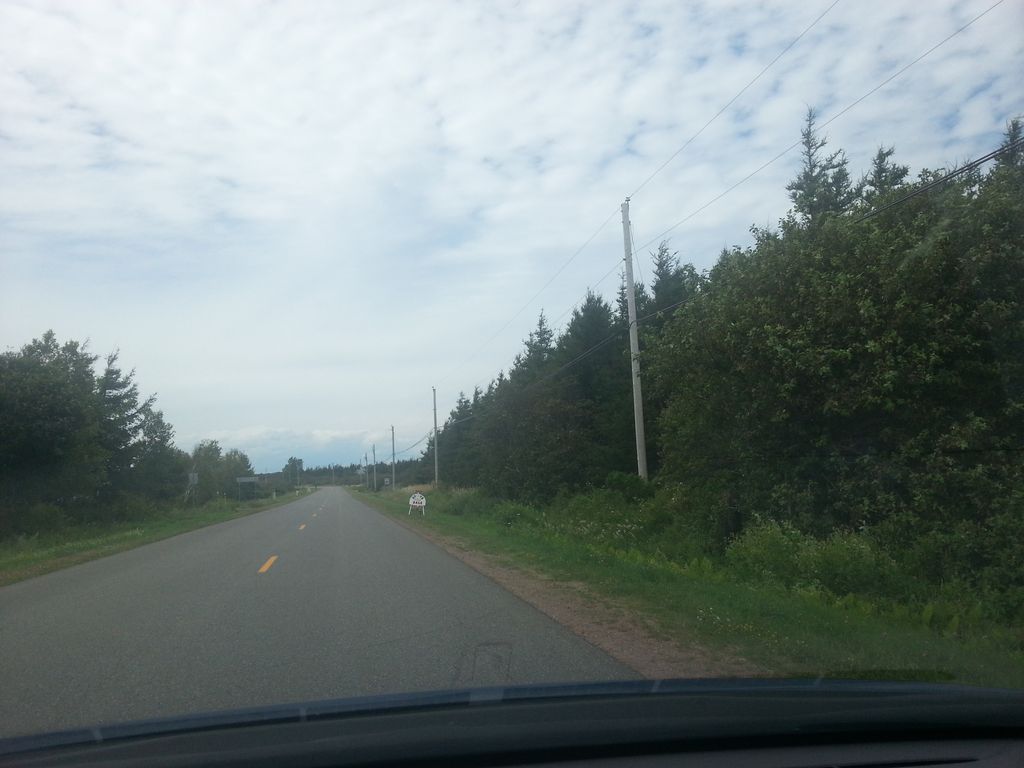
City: charlottetown